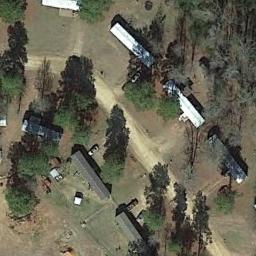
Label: mobile_home_park